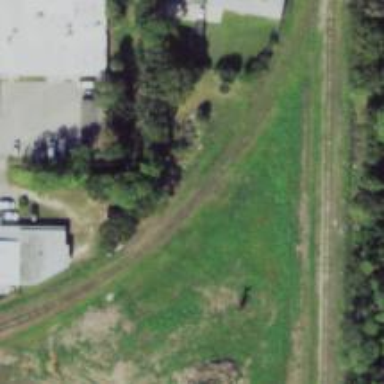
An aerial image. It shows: Rail spur service.